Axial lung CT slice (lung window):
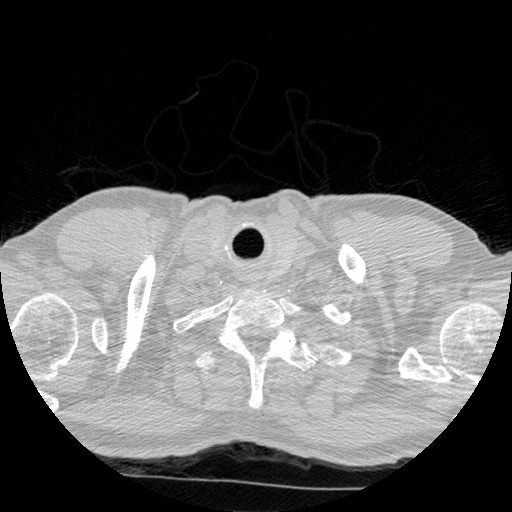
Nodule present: no